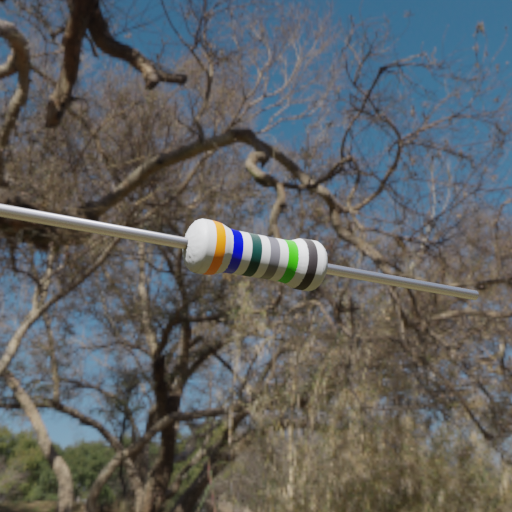
Resistor colour bands (in order): orange, blue, black, gray, green, black